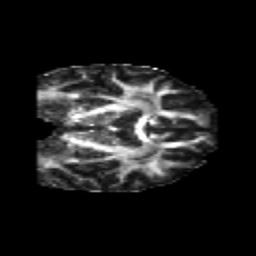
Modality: FA
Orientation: coronal
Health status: healthy
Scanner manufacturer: philips
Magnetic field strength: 3 T
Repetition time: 6.964 s
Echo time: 0.092 s